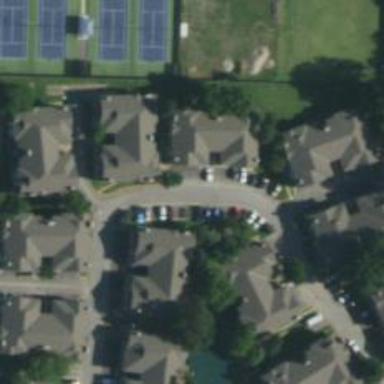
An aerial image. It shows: Living street.